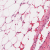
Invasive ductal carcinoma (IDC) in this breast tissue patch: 1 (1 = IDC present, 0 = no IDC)